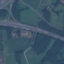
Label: Highway